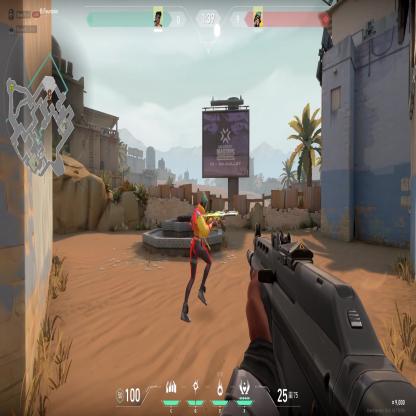
Label: enemy